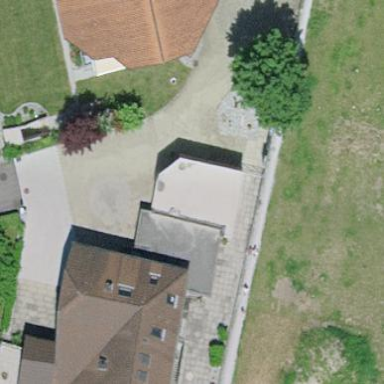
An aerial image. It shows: Garage.